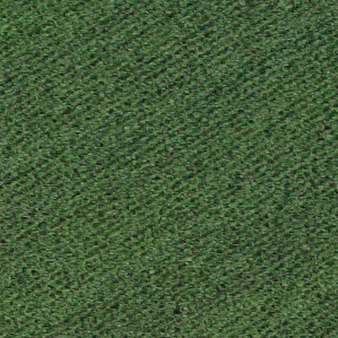
Label: other